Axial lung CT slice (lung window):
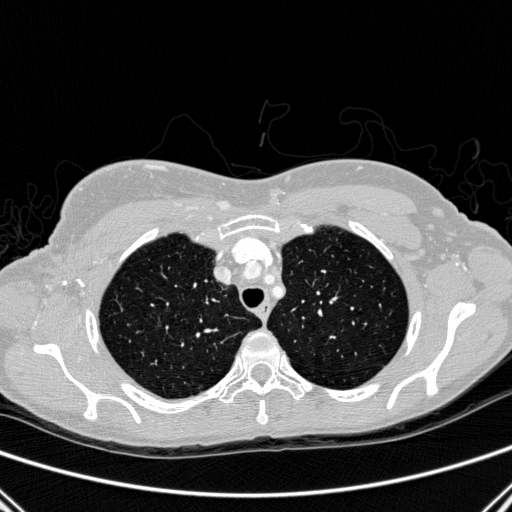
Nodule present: no